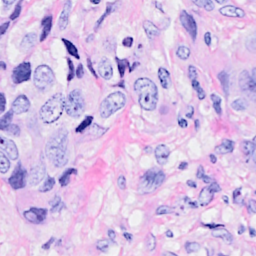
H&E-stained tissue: Breast